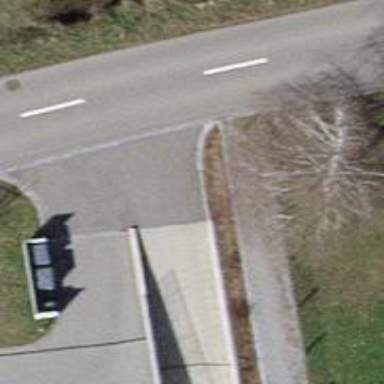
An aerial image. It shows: Bollard barrier.